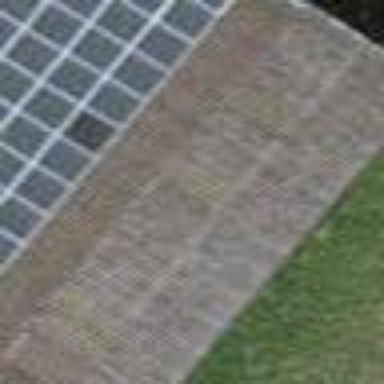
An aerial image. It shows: View of roof of building.